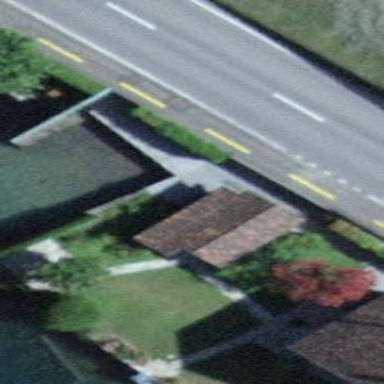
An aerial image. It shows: Garage.